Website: home-depot
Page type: account-dashboard
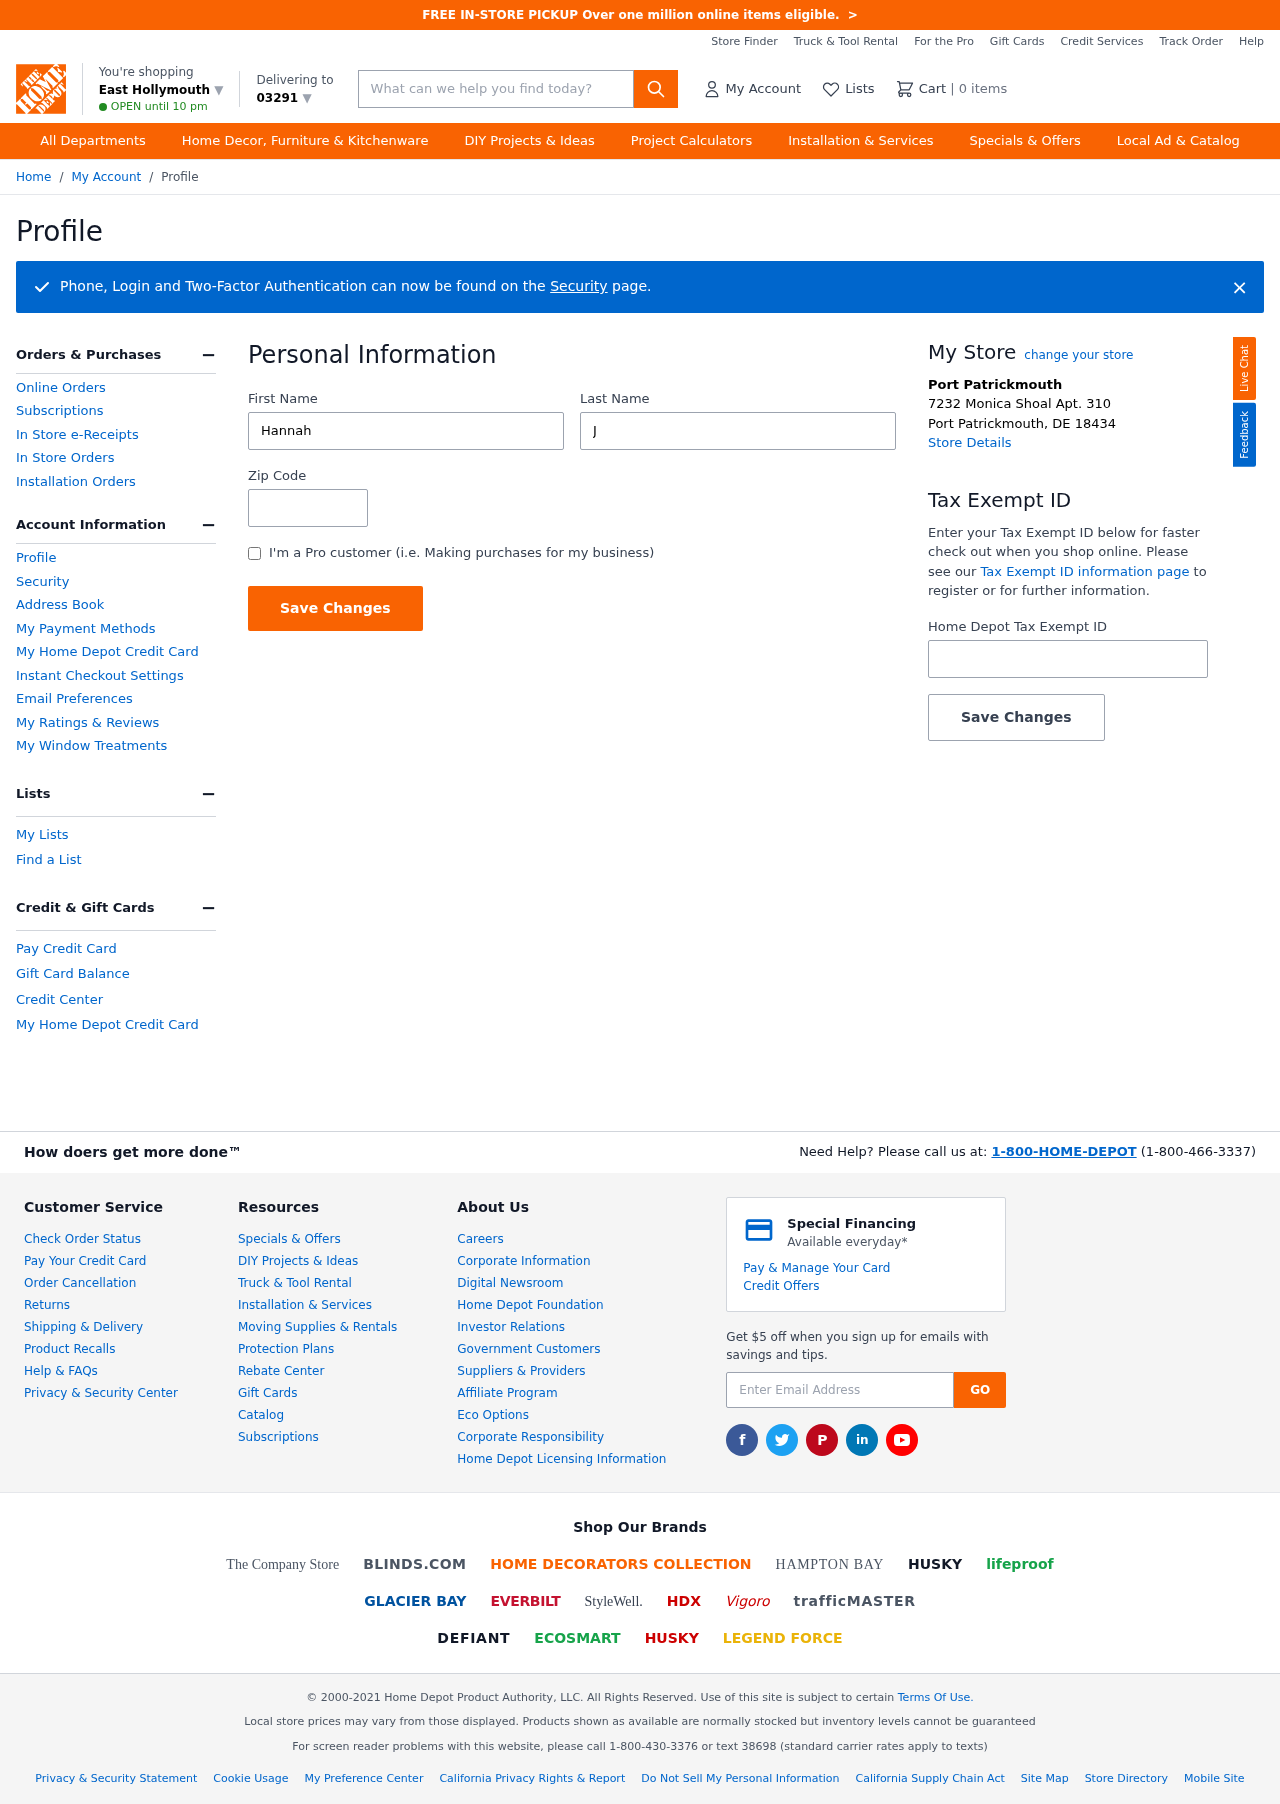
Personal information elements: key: PII_CITY
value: East Hollymouth ▼
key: PII_FIRSTNAME
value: Hannah
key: PII_LASTNAME
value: Jenkins
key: PII_LOCATION1_CITY
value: Port Patrickmouth
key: PII_LOCATION1_CITY_STATE_ZIP
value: Port Patrickmouth, DE 18434
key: PII_LOCATION1_STREET
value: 7232 Monica Shoal Apt. 310
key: PII_POSTCODE
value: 03291 ▼
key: PII_POSTCODE
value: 03291
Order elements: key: ORDER_NUM_ITEMS
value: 0
Search elements: key: HEADER_SEARCH
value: What can we help you find today?